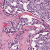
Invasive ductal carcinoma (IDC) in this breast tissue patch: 1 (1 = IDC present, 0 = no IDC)